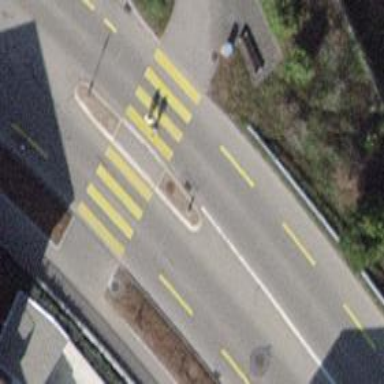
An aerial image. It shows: Marked crossing on the road.